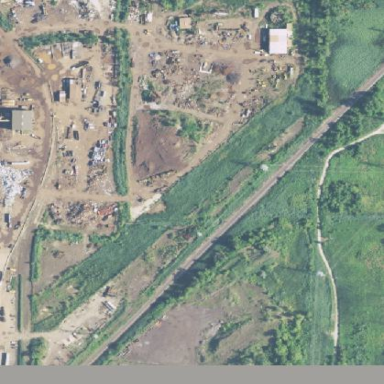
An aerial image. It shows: Scrap yard situated in industrial area.